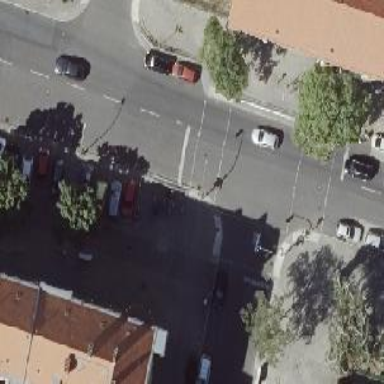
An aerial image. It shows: Footway with traffic signals at crossing.